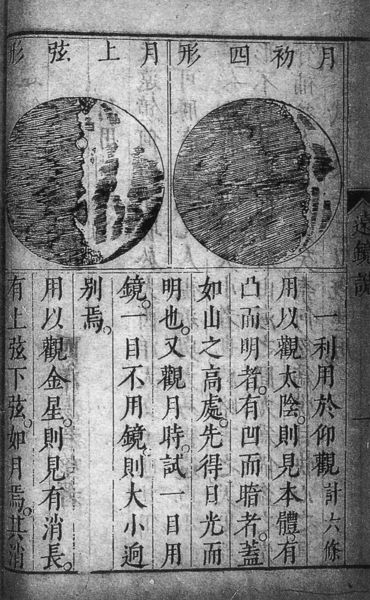
Titel: Zwei Mondphasen/ Schall
Schlagwörter: schatten, weiß, landschaft, grau, licht, schwarz, skizze, zeichen, zeichnung, ball, alt, erde, blatt, kreis, rund, japan, schrift, papier, zwei, grafik, linien, spalten, japanisch, schriftzeichen, striche, mond, buch, asien, scheibe, druck, seite, zeitung, buchstaben, kreise, asiatisch, kugel, chinesisch, china, erdkugel, pergament, karte, schriftrolle, zeilen, globus, welt, symbole, tabelle, legende, planet, kalender, papyrus, galilei, alphabet, tkalender, #chinesisch, ueicnung, koreanisch, chinesische handschrift, japanische handschrift